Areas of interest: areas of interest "Hospital"
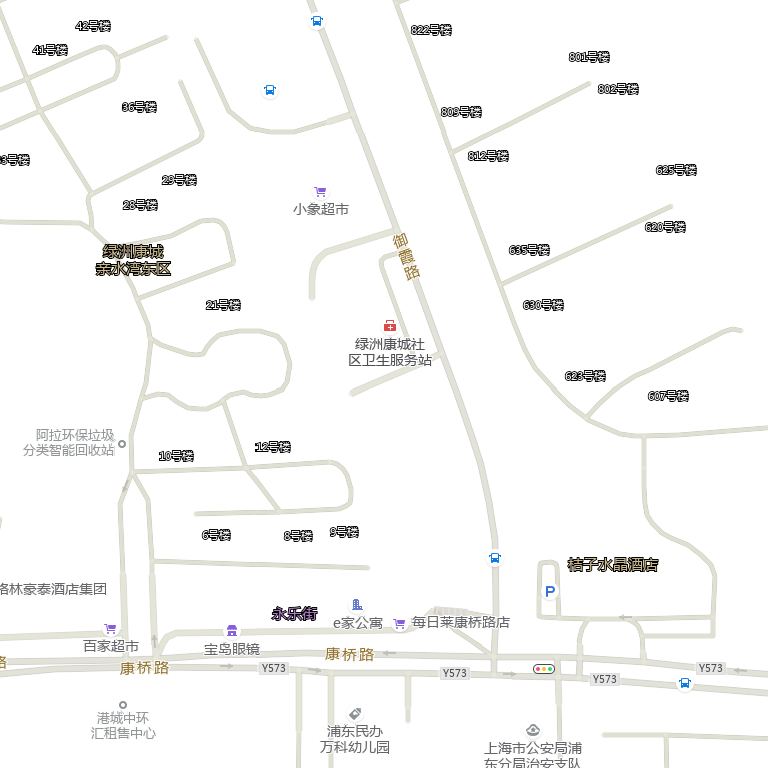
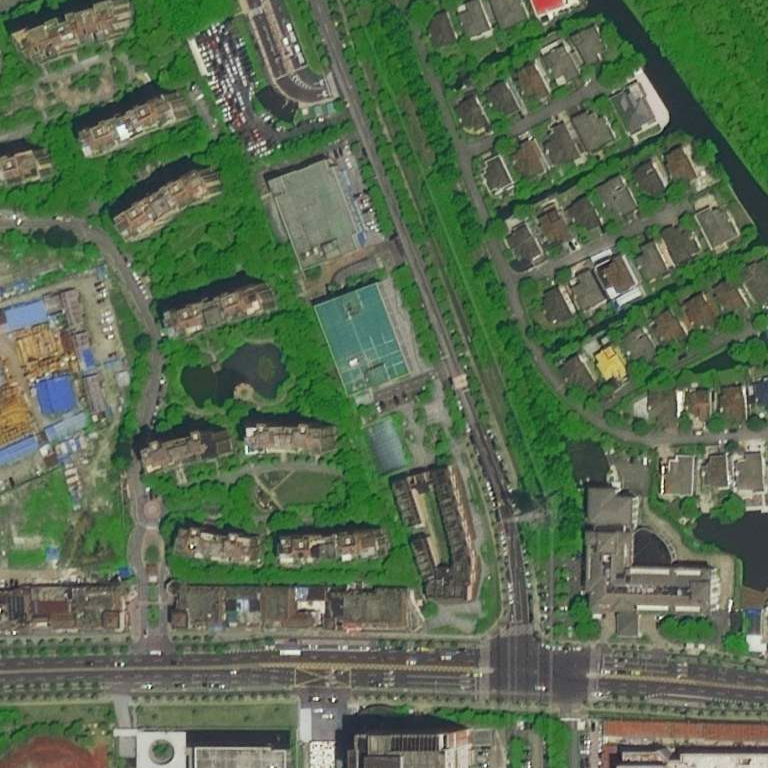